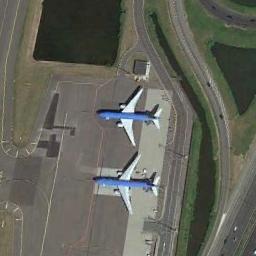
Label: airplane